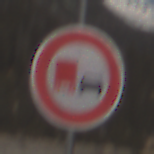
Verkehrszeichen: UeberholverbotKraftfahrzeuge
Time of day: Midday
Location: Outdoor (Nature)
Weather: PartlyCloudy
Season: NotSpecified
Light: Natural